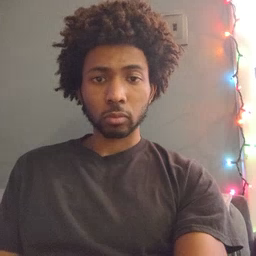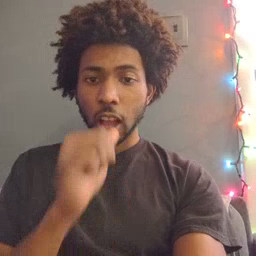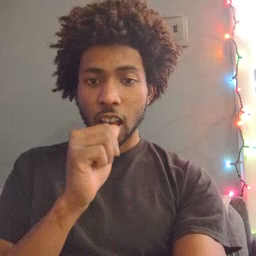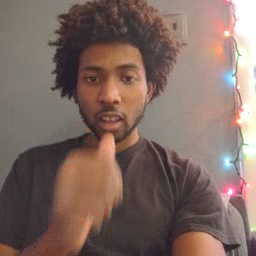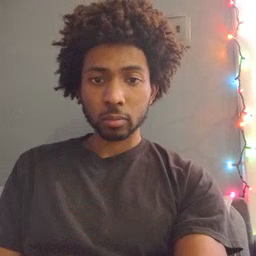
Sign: not